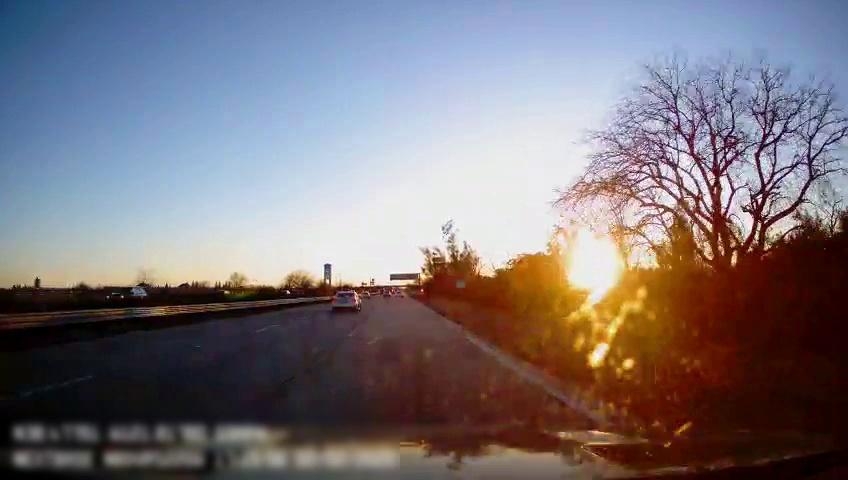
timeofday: Day
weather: Sunny
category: Drivable Space
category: Vehicles | Car
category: Vehicles | SUV
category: Lanes | Alternate Lane
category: Lanes | Alternate Lane
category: Lanes | Current Lane
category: Lanes | Alternate Lane
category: Traffic | Signs